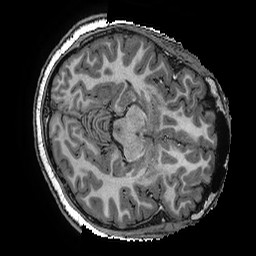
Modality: T1w
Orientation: axial
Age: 13
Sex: male
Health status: ill
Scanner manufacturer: ge
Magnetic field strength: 3 T
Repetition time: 0.0077 s
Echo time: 0.003436 s